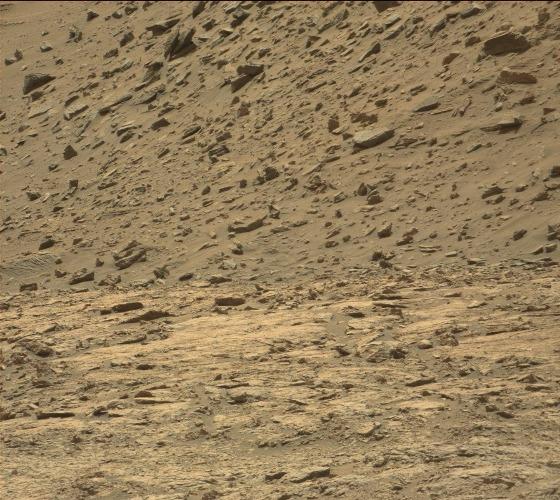
Terrain classes present: Bedrock, Gravel / Sand / Soil, Rock